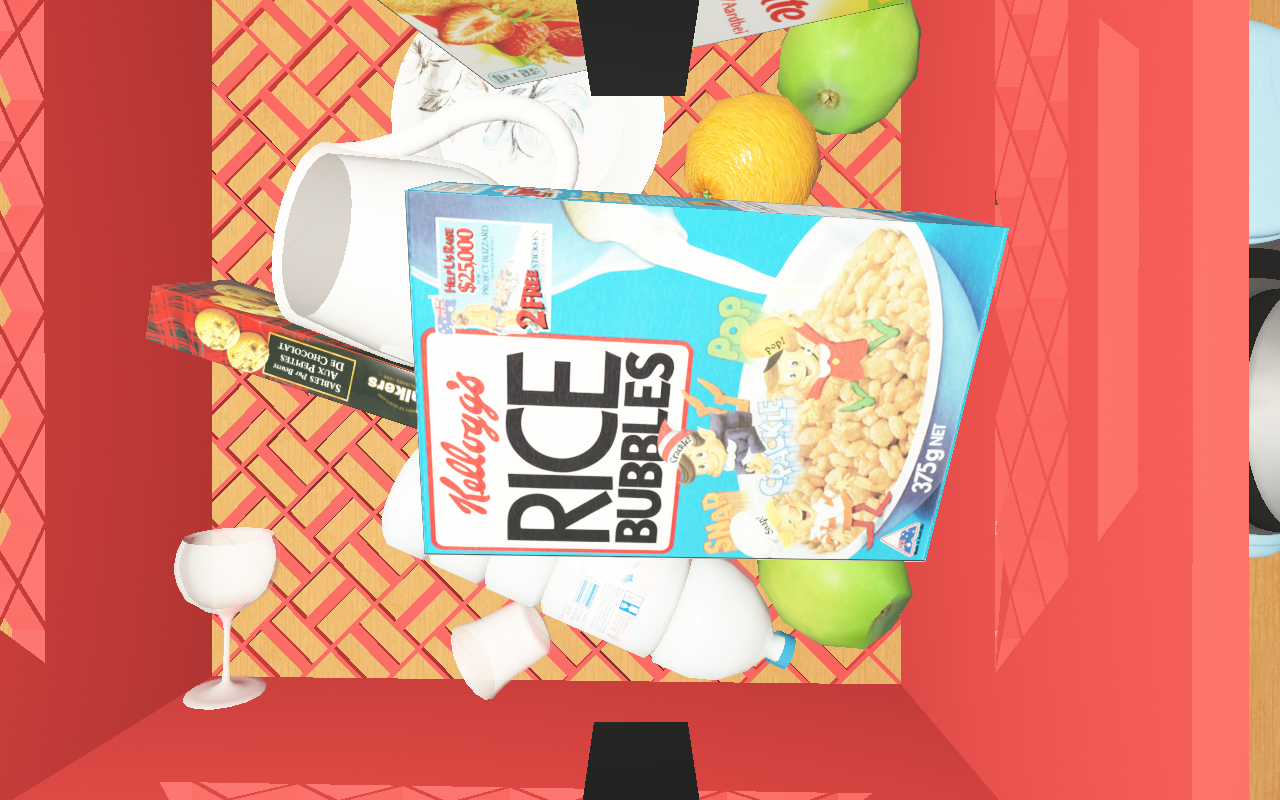
Objects in the scene:
carafe
water bottle
apple
orange
plate
wineglass
biscuit box